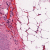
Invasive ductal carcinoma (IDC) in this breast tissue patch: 0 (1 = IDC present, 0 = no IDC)